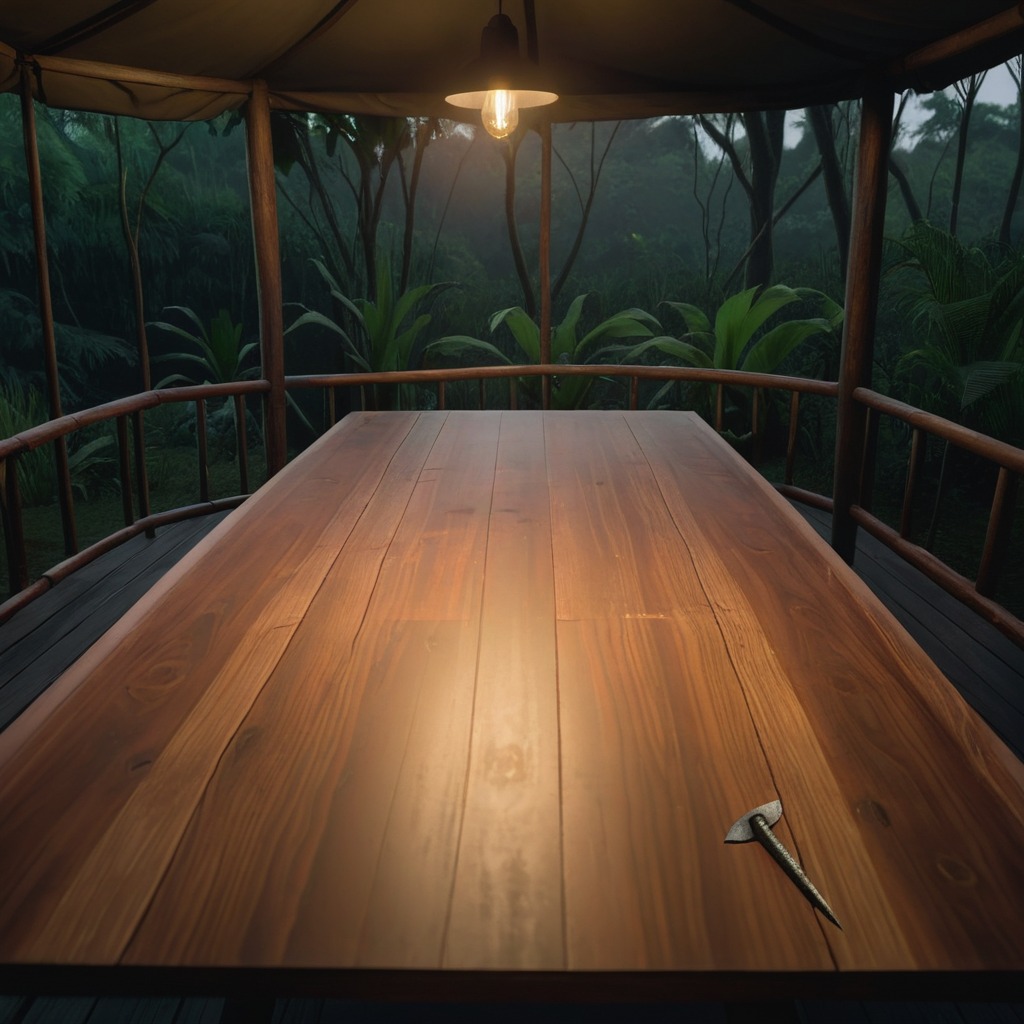
An iron nail is lying on the wooden table.